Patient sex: M
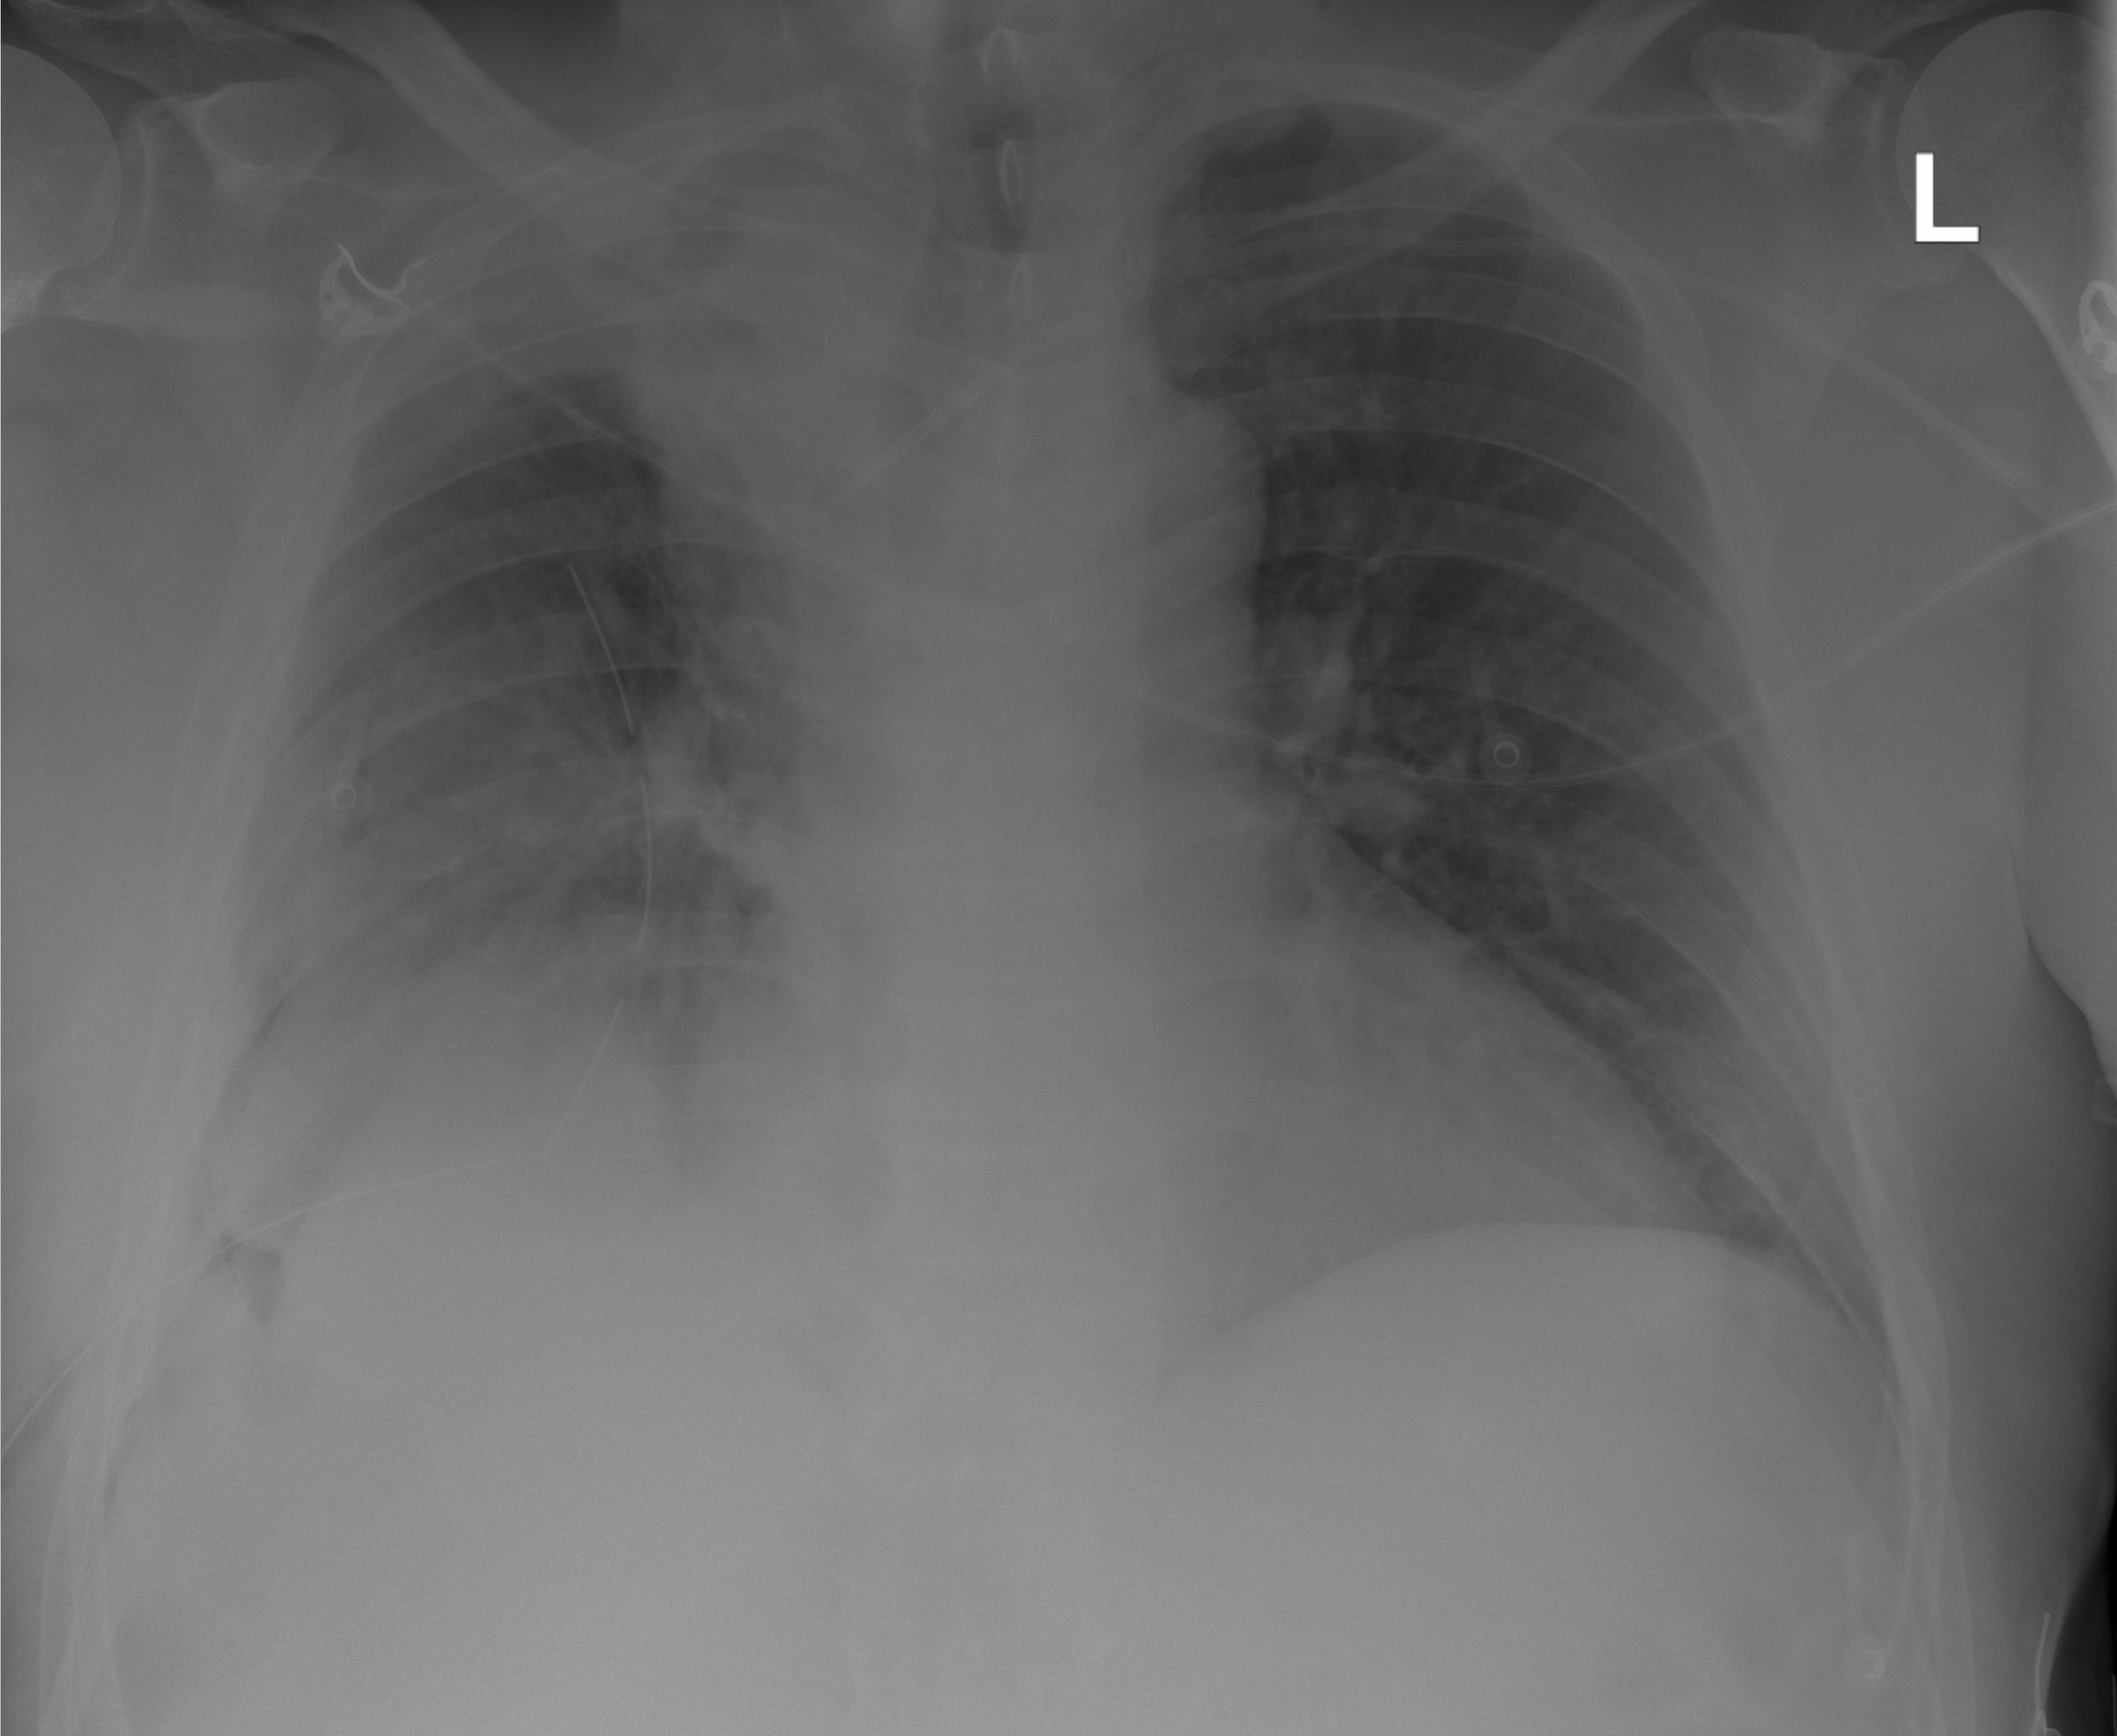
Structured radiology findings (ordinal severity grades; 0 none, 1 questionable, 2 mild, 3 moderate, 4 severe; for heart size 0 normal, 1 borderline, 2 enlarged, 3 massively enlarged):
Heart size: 1
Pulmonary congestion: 0
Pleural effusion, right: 0
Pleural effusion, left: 0
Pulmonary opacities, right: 2
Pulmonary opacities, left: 0
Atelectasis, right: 2
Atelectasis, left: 0